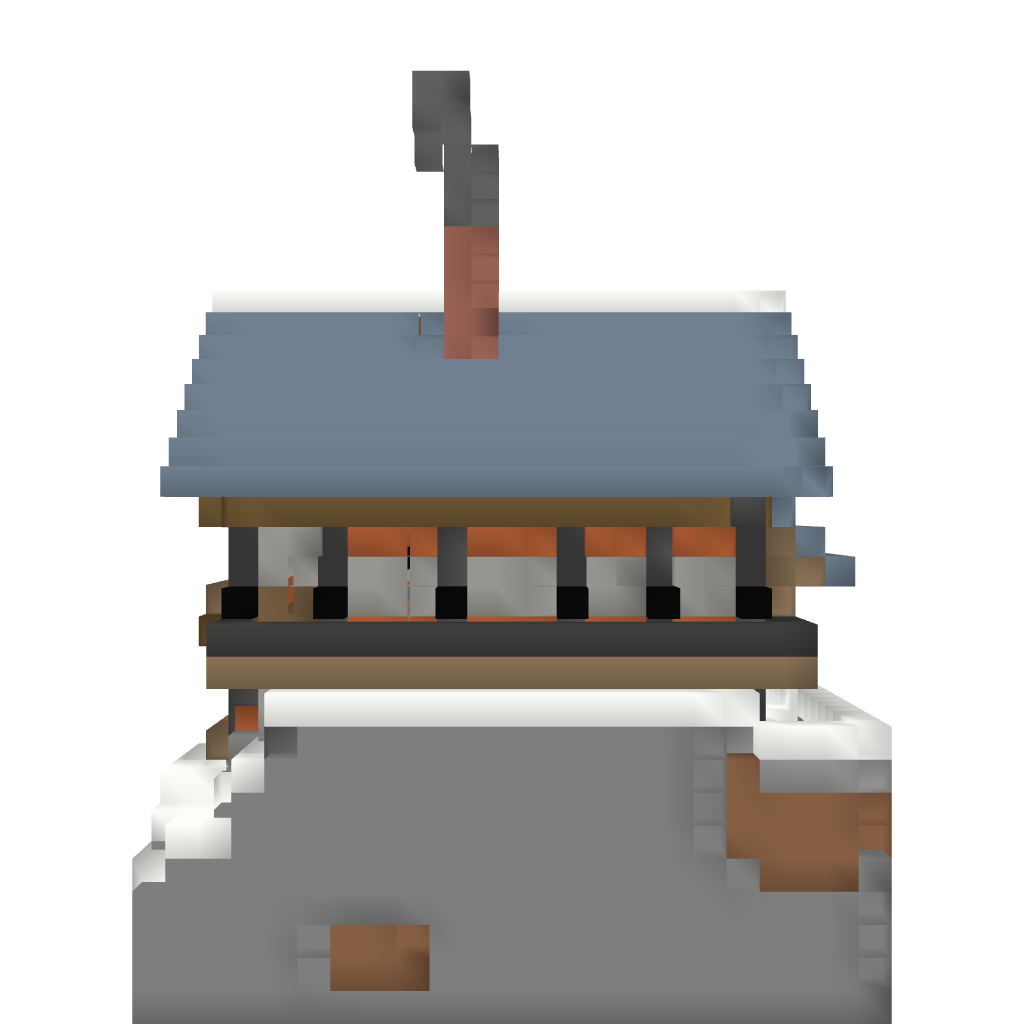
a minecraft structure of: Mountain chalet